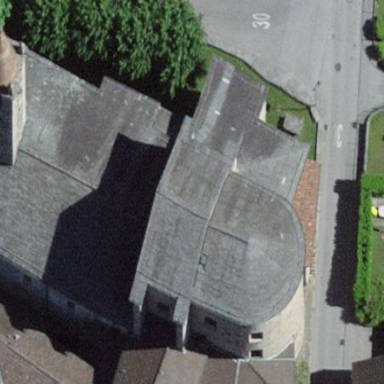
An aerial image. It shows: Building that serves as place of worship.